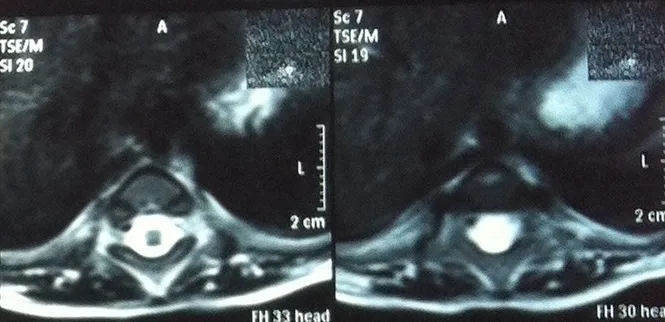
Spinal cord was observed to be terminated at T6 vertebral corpus level, lower than T10 vertebra level, thoracic and lumbar vertebrae and sacrum couldn't be observed according to lumbar MRI.
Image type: radiology (mri)